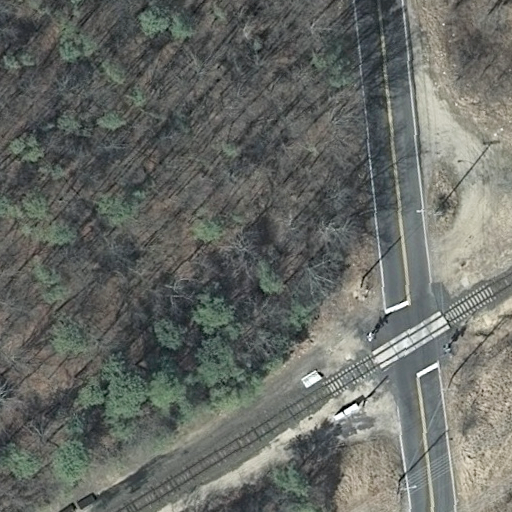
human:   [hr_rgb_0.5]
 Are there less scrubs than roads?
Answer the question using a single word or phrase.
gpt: no

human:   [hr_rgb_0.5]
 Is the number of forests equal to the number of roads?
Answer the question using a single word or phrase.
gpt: yes

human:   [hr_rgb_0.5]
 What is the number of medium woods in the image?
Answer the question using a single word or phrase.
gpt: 1

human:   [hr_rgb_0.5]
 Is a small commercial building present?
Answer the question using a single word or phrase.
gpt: no

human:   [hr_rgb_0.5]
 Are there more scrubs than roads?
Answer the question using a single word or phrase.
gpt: no

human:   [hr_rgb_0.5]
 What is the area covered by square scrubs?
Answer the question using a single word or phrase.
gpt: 0m2

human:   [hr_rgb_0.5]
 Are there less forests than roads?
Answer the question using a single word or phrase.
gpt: no

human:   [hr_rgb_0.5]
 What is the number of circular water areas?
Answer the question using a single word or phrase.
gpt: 0

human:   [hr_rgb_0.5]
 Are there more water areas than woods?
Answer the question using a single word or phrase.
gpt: no

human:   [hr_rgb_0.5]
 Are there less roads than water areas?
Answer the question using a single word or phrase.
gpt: no

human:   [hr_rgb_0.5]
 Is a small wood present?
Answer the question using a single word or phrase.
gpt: no

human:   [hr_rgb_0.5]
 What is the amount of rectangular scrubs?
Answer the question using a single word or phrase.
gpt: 1

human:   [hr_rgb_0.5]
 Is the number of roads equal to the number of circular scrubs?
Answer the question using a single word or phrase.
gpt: no

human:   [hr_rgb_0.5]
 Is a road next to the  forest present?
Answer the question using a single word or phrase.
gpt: yes

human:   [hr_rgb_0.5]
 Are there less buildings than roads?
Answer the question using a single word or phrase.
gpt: yes

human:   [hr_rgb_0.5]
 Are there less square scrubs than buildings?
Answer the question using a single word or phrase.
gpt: no

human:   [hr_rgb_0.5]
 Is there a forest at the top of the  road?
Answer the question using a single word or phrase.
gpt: yes

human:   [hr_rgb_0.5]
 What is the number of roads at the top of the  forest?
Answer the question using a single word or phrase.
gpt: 0

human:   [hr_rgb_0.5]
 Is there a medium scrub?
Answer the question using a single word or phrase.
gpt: no

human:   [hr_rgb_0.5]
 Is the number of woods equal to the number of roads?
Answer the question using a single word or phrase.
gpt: yes

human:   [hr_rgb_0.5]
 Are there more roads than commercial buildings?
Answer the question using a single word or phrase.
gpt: yes

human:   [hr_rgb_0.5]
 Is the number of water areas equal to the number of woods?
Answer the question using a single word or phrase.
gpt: no

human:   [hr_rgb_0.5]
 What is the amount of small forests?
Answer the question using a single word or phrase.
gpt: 0

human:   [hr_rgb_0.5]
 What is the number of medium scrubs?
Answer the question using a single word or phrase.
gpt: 0

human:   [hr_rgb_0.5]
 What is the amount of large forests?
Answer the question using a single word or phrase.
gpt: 0

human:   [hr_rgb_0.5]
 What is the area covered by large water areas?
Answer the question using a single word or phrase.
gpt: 0m2

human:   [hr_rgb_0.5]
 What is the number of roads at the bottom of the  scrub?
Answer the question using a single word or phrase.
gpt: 1

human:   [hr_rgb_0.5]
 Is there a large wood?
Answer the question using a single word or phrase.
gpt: no

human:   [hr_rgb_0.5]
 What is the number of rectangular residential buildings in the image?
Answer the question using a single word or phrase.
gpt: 0

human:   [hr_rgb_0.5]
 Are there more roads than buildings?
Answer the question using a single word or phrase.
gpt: yes

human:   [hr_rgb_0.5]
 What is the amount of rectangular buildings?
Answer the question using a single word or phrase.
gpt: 0

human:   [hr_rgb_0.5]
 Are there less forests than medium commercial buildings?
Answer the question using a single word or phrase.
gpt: no

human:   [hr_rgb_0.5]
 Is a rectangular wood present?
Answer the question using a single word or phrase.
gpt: yes

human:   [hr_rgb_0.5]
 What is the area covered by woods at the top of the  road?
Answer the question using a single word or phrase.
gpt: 322m2

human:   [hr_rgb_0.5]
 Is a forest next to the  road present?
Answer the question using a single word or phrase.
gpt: yes

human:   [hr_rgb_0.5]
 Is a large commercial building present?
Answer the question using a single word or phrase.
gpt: no